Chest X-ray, AP view. Patient: 51 years old, sex F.
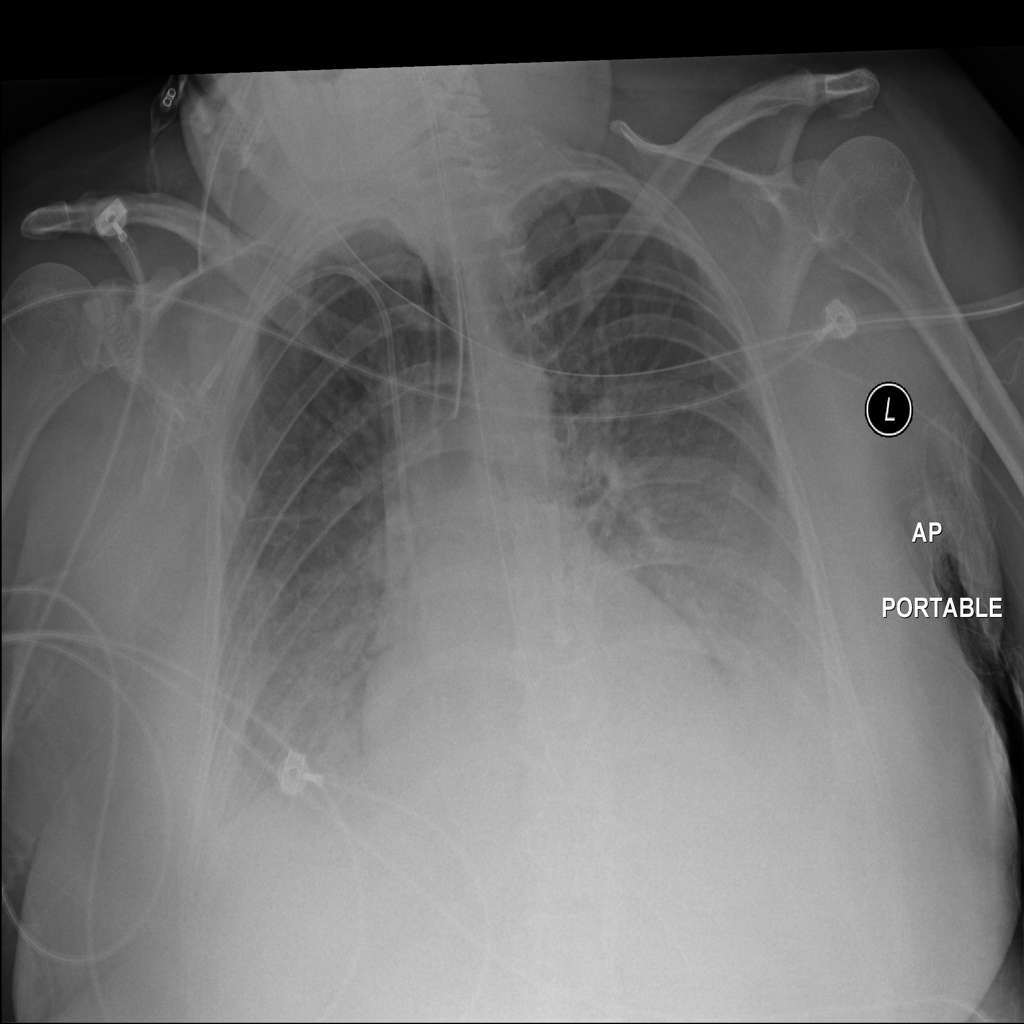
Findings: Effusion, Infiltration